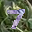
Label: 7